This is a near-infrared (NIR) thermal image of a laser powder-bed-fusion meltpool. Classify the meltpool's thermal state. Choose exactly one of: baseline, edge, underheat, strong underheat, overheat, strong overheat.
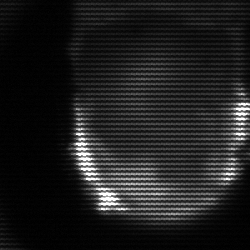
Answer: baseline